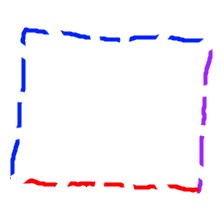
Shape: rectangle